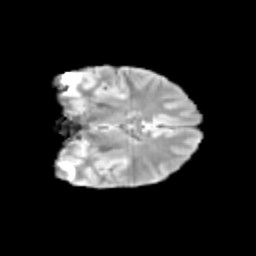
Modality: T2w
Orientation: coronal
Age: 11
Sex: male
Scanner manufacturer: siemens
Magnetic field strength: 3 T
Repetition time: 3.8 s
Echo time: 0.07 s